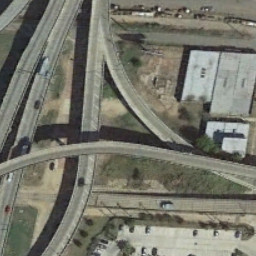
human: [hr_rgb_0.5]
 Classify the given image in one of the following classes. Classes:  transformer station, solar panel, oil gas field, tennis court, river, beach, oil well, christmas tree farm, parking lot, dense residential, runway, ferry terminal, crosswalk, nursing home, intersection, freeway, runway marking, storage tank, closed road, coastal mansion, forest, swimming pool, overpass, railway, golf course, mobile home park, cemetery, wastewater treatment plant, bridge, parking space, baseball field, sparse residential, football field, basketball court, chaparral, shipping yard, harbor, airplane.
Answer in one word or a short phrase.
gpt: overpass